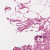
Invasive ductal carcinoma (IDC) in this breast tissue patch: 0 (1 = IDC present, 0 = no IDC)